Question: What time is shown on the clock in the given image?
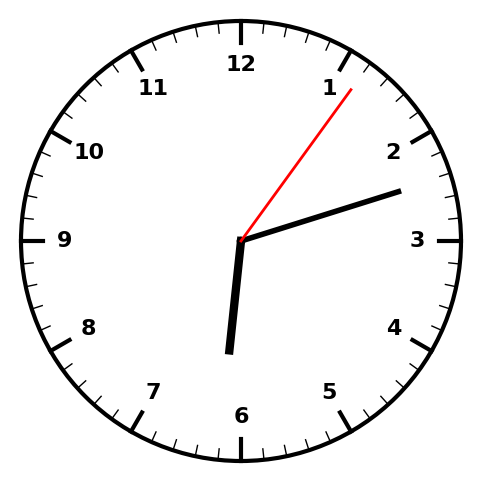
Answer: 06:12:06